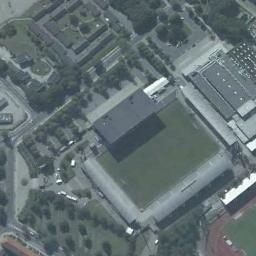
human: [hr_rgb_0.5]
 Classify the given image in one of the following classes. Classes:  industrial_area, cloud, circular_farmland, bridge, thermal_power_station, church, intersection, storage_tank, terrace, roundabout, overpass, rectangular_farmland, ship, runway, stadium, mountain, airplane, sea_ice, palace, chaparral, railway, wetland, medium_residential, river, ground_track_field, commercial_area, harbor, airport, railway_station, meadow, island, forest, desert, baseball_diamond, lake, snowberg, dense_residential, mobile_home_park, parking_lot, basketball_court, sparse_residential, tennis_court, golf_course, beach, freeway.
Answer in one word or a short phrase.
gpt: stadium